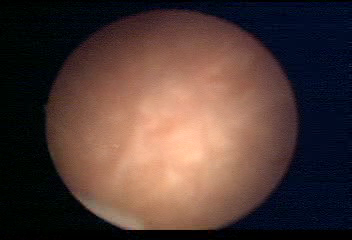
Modality: WLC
Class: Normal mucosa
Bladder cancer association: No